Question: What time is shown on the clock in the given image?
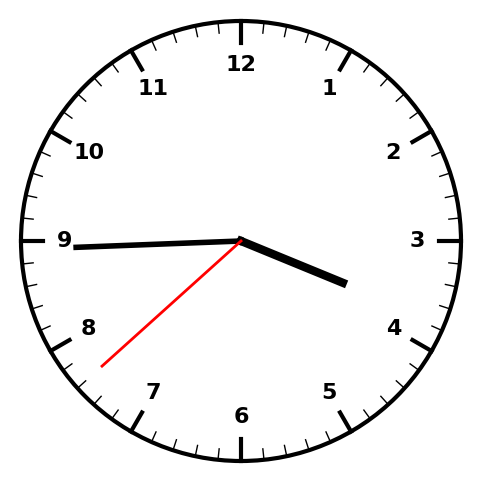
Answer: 03:44:38